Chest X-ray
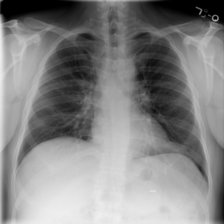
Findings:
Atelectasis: positive
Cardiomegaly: negative
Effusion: negative
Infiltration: negative
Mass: negative
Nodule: negative
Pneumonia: negative
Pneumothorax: negative
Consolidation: negative
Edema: negative
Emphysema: negative
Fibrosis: negative
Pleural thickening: negative
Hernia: negative